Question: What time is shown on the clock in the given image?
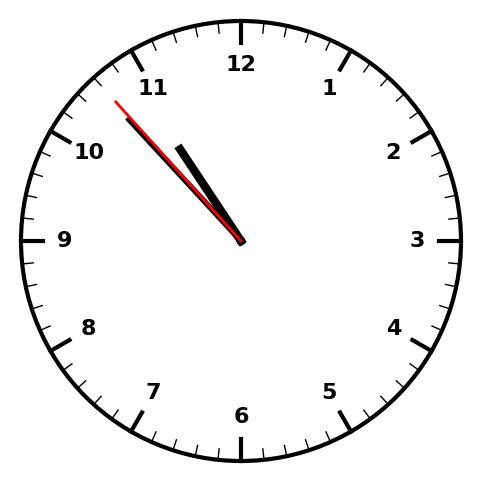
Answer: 10:52:53